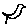
Label: bird